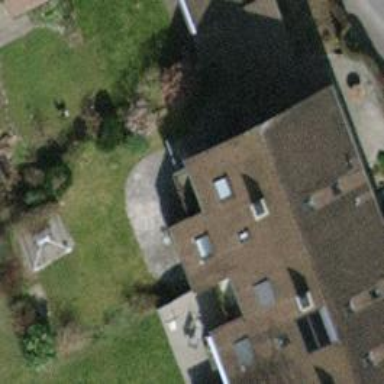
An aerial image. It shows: Terrace building.